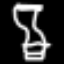
Label: hourglass